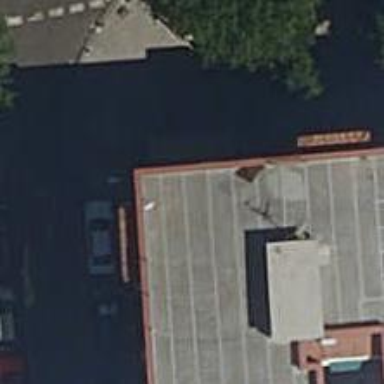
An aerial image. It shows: Greengrocer shop.